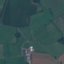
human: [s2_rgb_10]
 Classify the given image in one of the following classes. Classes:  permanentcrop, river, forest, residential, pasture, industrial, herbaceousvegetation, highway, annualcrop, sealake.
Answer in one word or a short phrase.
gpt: Pasture